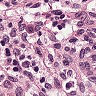
Metastatic tissue present: no